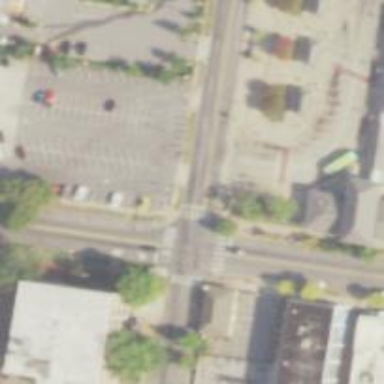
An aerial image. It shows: Asphalt footway with marked zebra crossing.